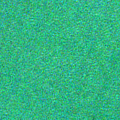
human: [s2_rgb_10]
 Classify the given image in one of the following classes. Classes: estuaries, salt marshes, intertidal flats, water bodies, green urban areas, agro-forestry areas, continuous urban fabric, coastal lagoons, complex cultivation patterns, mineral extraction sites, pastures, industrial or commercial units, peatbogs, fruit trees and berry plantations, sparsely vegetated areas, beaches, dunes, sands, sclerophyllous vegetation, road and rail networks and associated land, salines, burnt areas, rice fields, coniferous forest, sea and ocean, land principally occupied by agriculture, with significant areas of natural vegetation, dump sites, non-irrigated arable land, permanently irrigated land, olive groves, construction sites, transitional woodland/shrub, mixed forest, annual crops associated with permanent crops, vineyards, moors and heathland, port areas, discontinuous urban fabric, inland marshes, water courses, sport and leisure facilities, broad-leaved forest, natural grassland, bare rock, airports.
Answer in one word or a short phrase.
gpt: sea and ocean